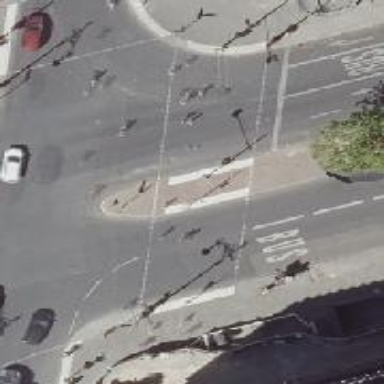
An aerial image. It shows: Footway that serves as traffic island.